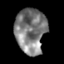
Tissue: skin
Cell type: Epithelial cells
Senescence score: 0.2758
Nuclear area (px): 1342
Mean DAPI intensity: 126.257